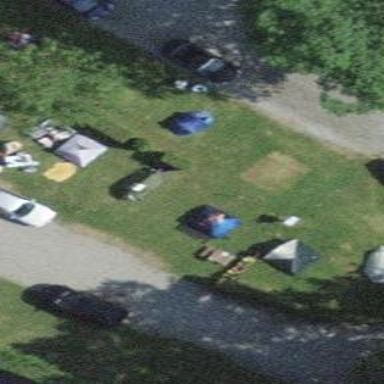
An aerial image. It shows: Camp pitch for tourism.